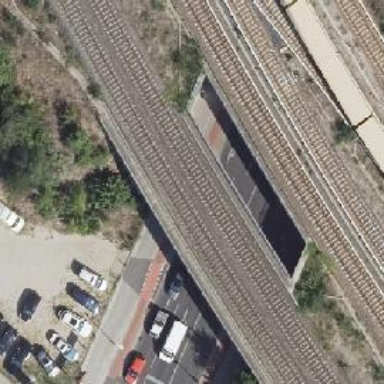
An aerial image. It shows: Bridge over railway line.